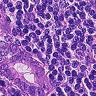
Metastatic tissue present: no